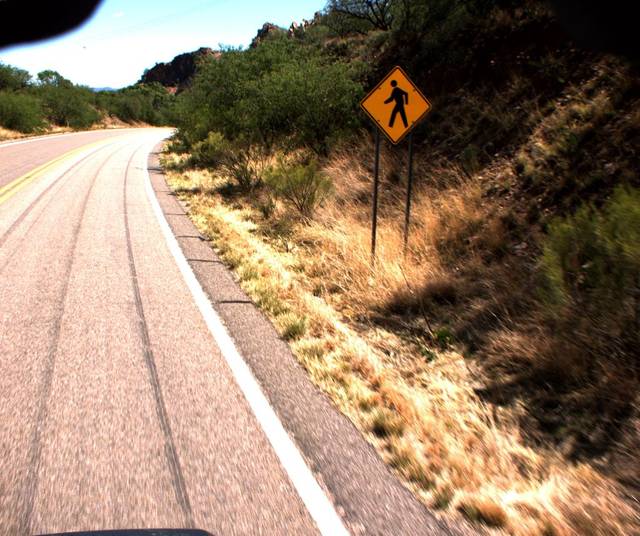
Region: United States
Coordinates: 31.505, -110.807